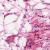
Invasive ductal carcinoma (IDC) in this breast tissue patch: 0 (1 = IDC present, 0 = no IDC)